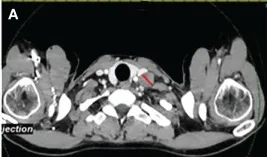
The patient's CT scans at baseline, at best response, and at the last evaluation. (A-C) Evolution of a left supraventricular node. The images in.
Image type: radiology (ct)